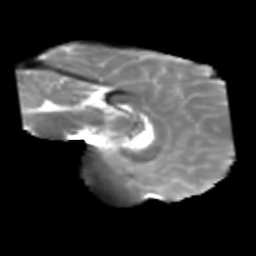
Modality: T2w
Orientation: sagittal
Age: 26
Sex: male
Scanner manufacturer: siemens
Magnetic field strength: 3 T
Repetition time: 1.8 s
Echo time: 0.07 s